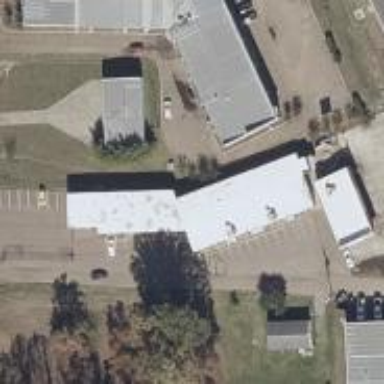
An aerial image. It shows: Veterinary facility.